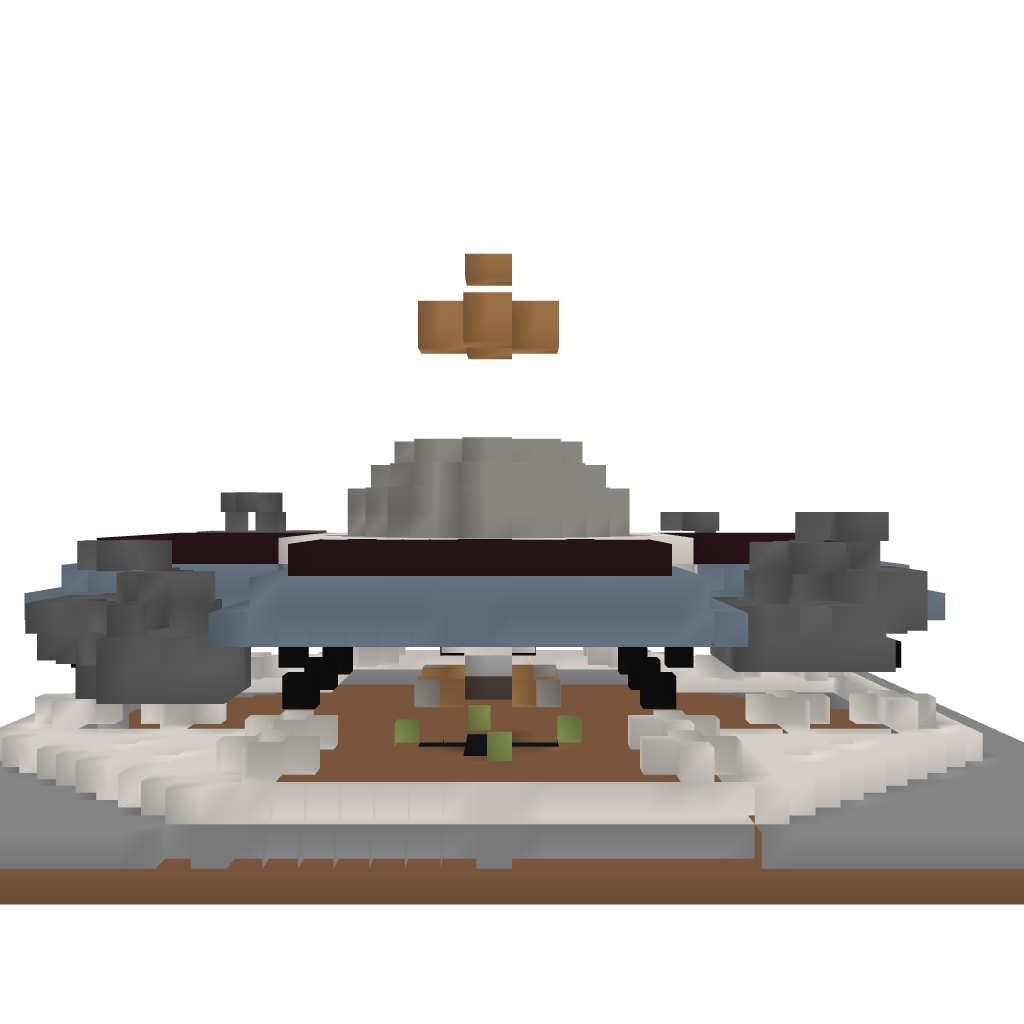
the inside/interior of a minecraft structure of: Herobrine temple